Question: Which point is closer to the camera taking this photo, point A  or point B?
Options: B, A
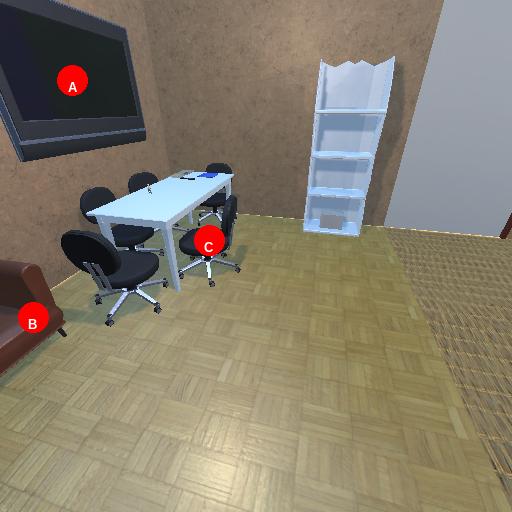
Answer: B